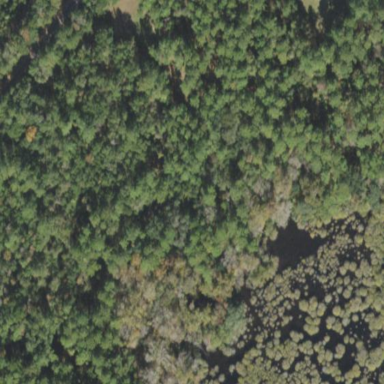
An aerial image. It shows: Marshy wetland area.